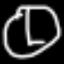
Label: clock